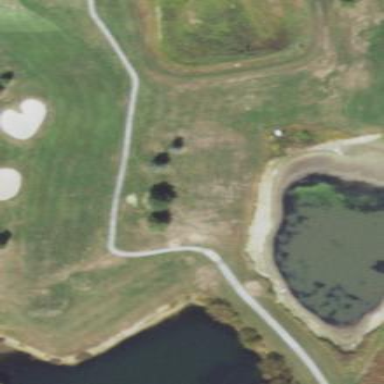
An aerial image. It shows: Grassy fairway on golf course.